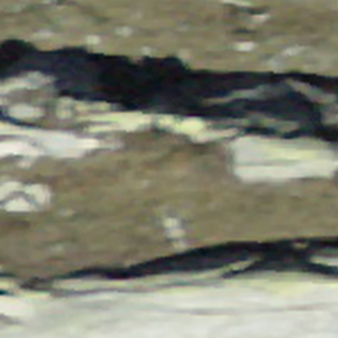
Label: other